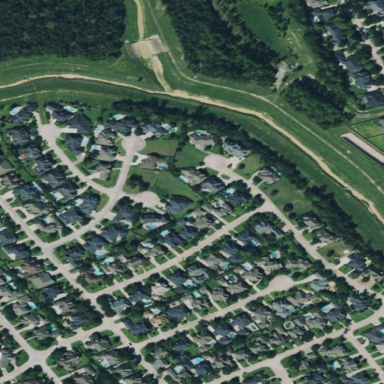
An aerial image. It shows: Residential neighbourhood.